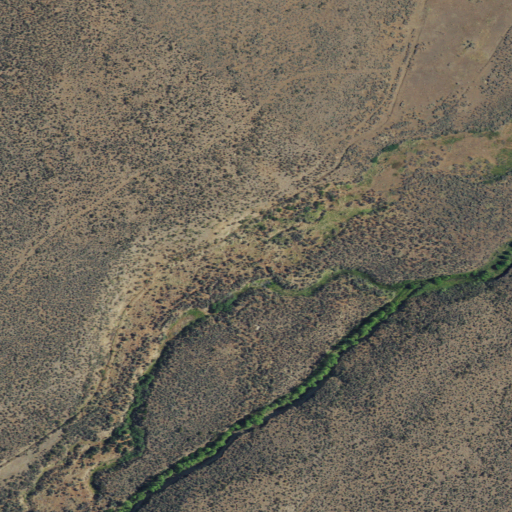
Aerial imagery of valley in California named Evans Canyon containing only grassland